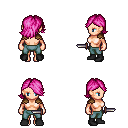
a pixel art fantasy rpg character, female body template, human, light skin, leather shoulder armor, teal pants, pink swoop hairstyle, black shoes, dagger, four views (front, back, left, right), 2x2 character sprite sheet, small pixel art, hard edges, no anti-aliasing